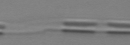
Label: Pseudo-nitzschia